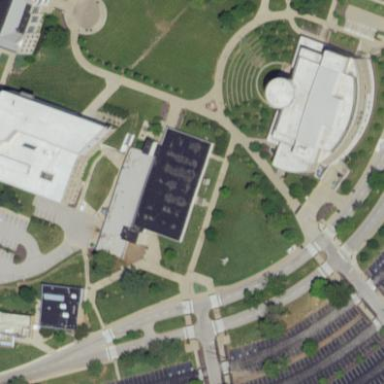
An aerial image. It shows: University building.